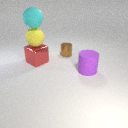
large yellow rubber sphere above large red metal cube